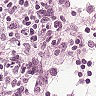
Metastatic tissue present: no